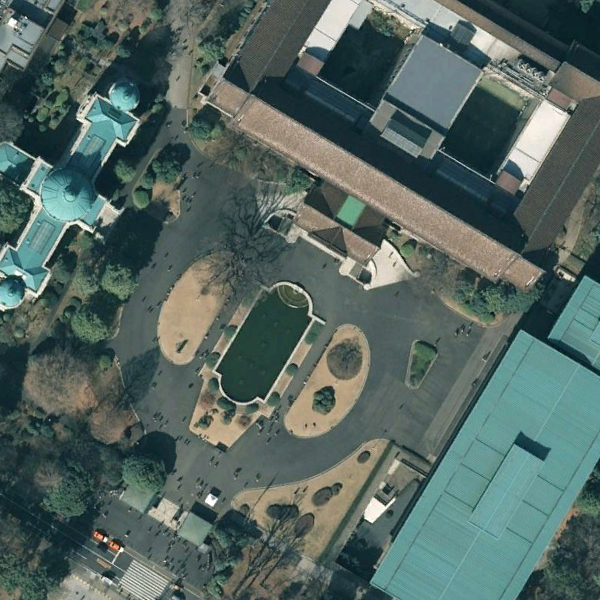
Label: Square